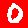
Digit: 0